Field crop: maize
Growth stage: 2
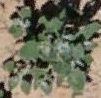
Species: chenopodium